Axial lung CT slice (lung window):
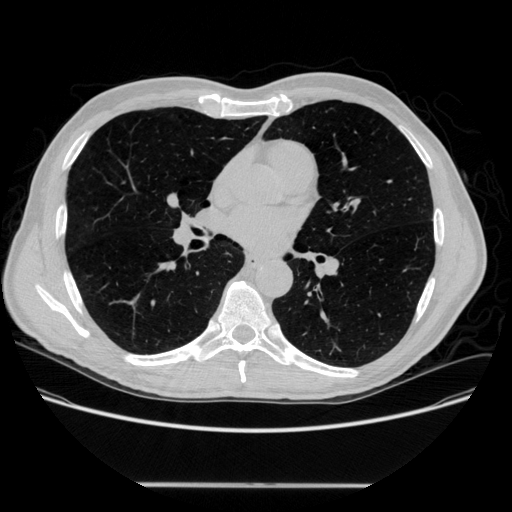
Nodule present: no